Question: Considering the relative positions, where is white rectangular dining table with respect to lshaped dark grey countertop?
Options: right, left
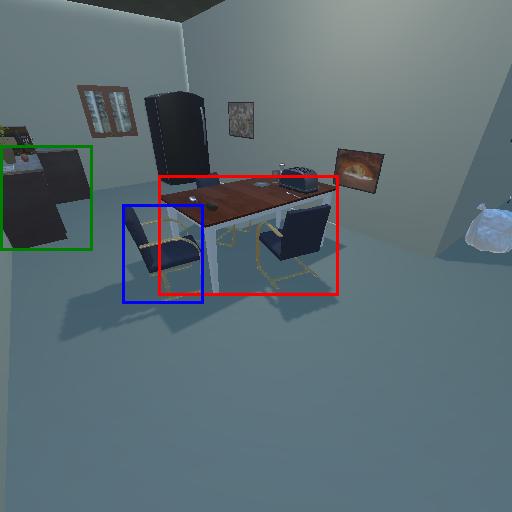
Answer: right